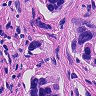
Metastatic tissue present: yes